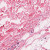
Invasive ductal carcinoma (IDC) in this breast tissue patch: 0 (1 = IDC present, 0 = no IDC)